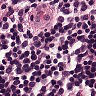
Metastatic tissue present: no